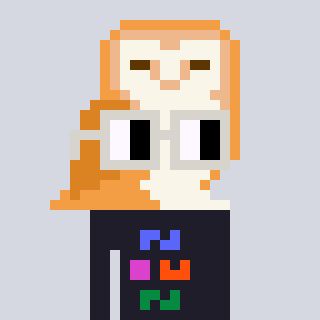
a pixel art character with square light gray glasses, a owl-shaped head and a grayscale-colored body on a cool background